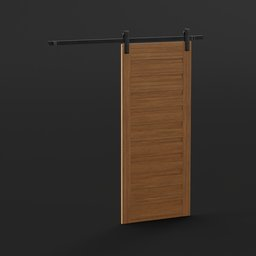
Label: architecture